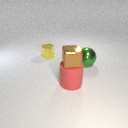
small brown metal cube above large red rubber cylinder